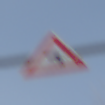
Verkehrszeichen: KurveLinks
Umgebung: Outdoor, Nature
Tageszeit: MorningAfternoon
Wetter: Clear
Licht: Natural
Jahreszeit: Winter
Kontrast: HighContrast